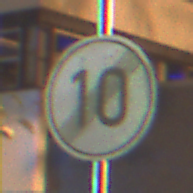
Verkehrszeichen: EndeGeschwindigkeit10
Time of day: Night
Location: Outdoor (Urban)
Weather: PartlyCloudy
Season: NotSpecified
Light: Artificial